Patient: sex M, age 71
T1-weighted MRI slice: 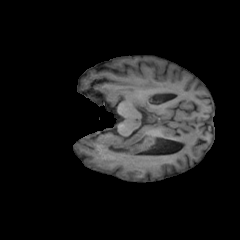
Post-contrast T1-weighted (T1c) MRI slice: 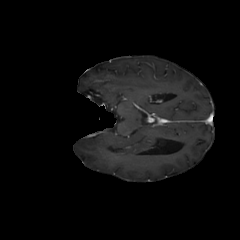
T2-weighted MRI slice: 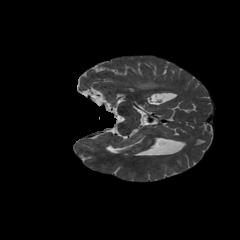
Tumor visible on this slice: yes
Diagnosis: Glioblastoma, IDH-wildtype
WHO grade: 4